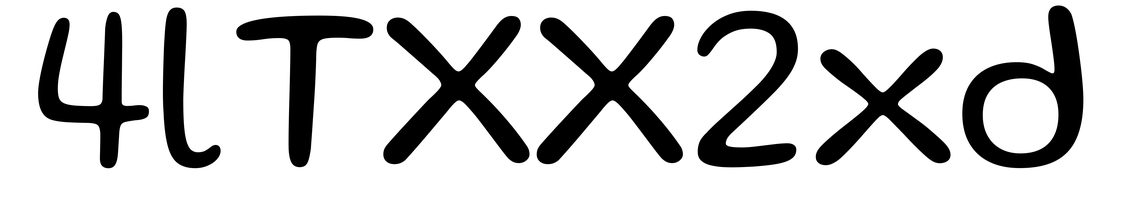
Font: Gluten_Light